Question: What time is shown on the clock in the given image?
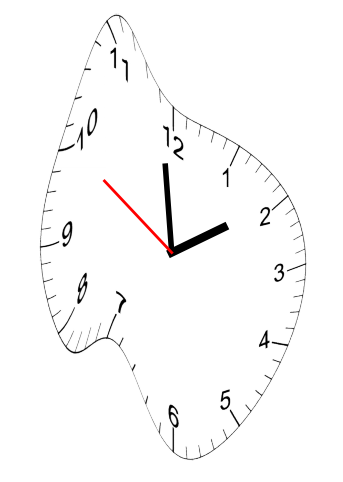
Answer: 01:58:50